Field crop: maize
Growth stage: 2
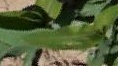
Species: maize